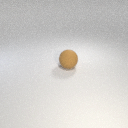
large brown rubber sphere